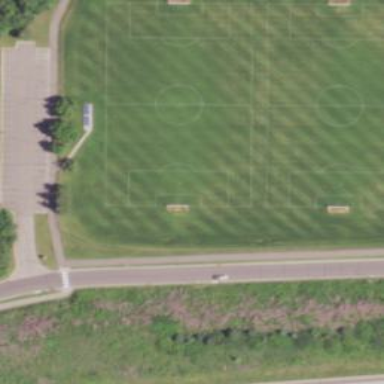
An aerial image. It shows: Soccer pitch designated for leisure and sports activities.